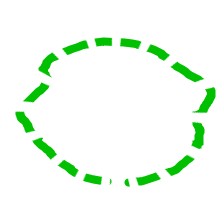
Shape: circle